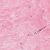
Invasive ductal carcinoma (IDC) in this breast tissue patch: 0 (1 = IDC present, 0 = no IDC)